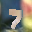
Label: 7